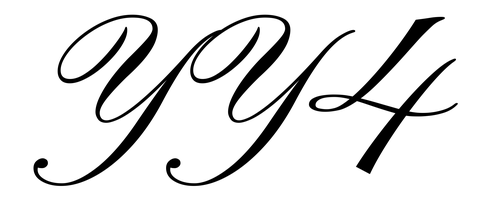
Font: PinyonScript-Regular